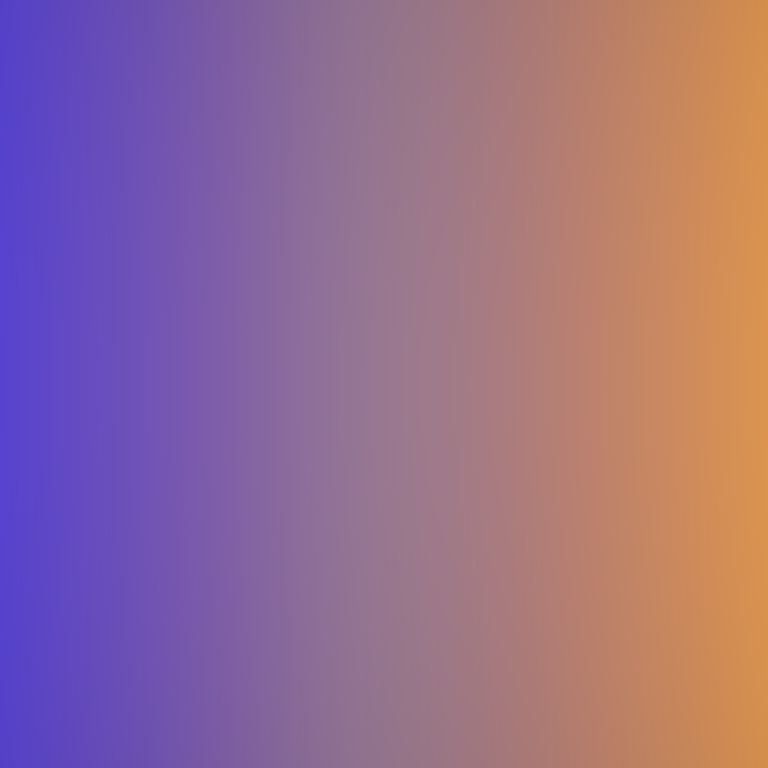
Abstract light effect, smooth gradient from deep blue to warm orange, serene atmosphere, soft blend, no room, no furniture, no objects.